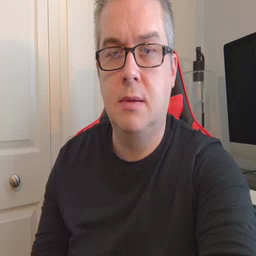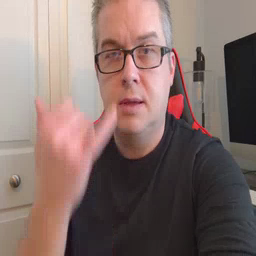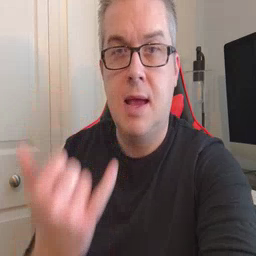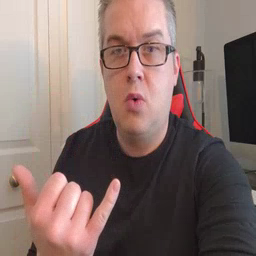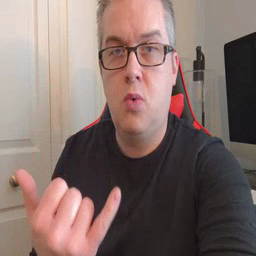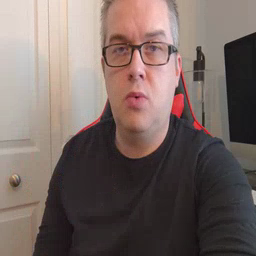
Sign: now